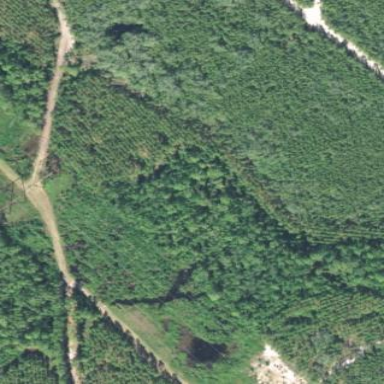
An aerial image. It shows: Forest dominated by needle-leaved trees.